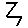
Label: zigzag